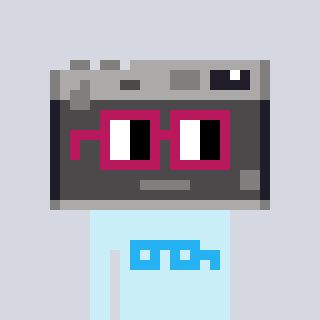
a pixel art character with square dark red glasses, a camera-shaped head and a cold-colored body on a cool background